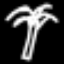
Label: palm tree